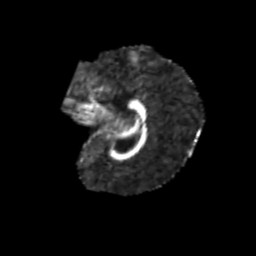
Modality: FA
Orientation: sagittal
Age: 5
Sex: female
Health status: healthy